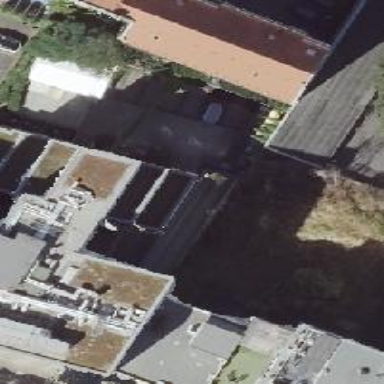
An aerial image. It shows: Parking entrance.